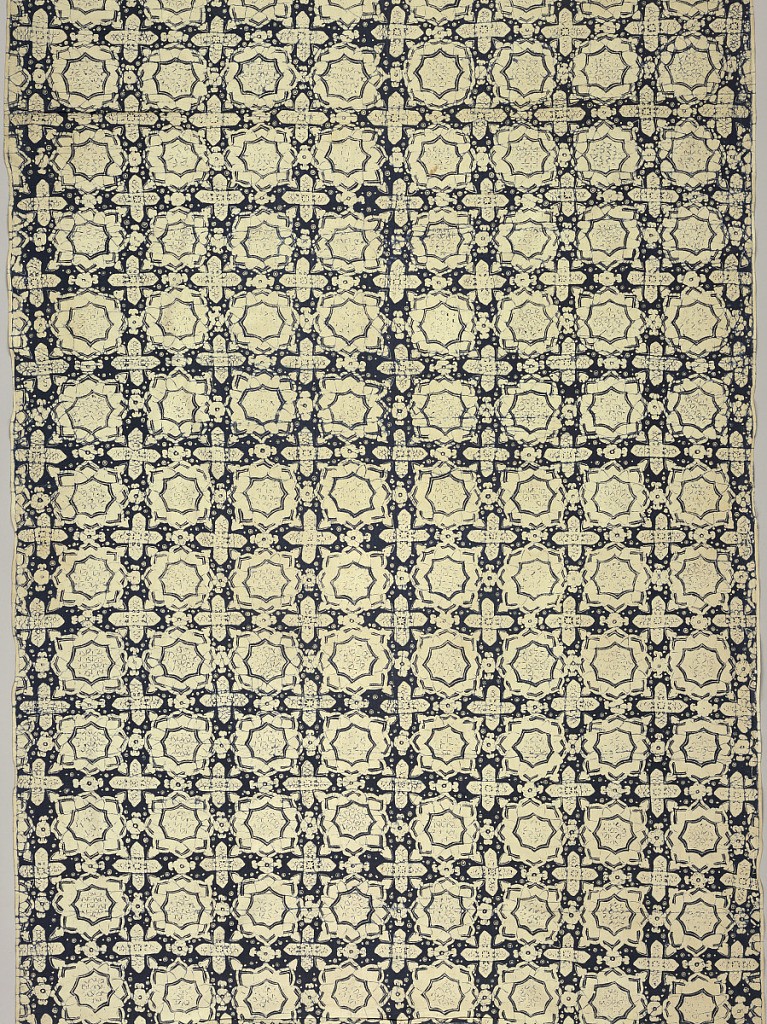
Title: Kain panjang (long sarong)
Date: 19th century
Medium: cotton Technique: wax resist dyeing (batik) on plain weave
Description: Long sarong (kain panjang) in blue and white batik, showing a stylized all-over floral pattern.